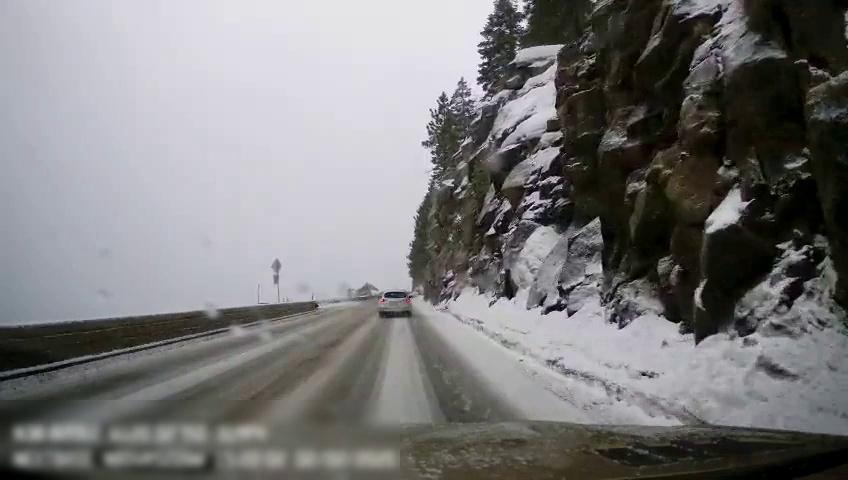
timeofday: Day
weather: Snowy
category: Drivable Space
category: Vehicles | SUV
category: Traffic | Signs
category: Traffic | Signs